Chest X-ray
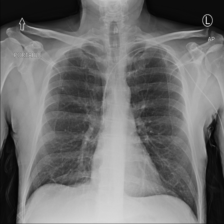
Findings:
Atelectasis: negative
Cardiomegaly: negative
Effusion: negative
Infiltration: negative
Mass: negative
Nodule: negative
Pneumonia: negative
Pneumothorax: negative
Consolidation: negative
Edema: negative
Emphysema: negative
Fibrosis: negative
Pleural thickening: negative
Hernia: negative